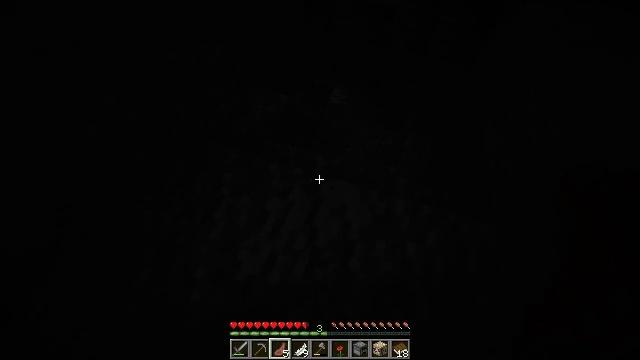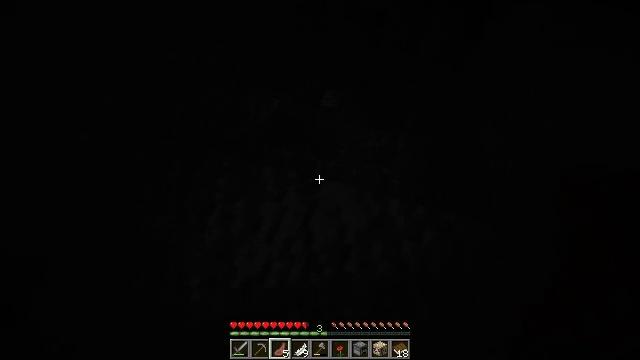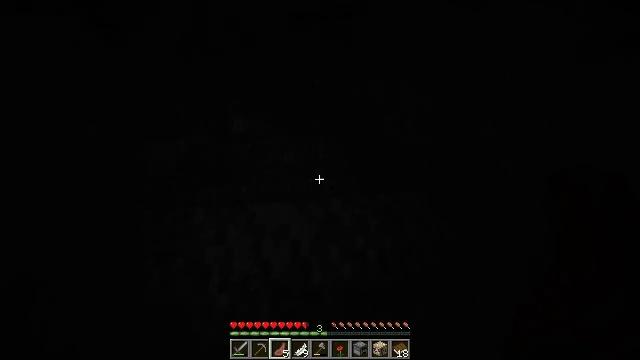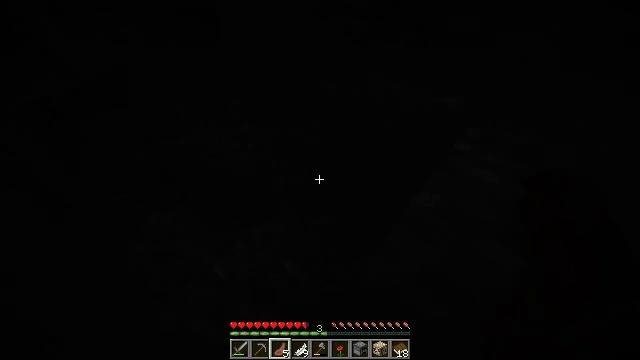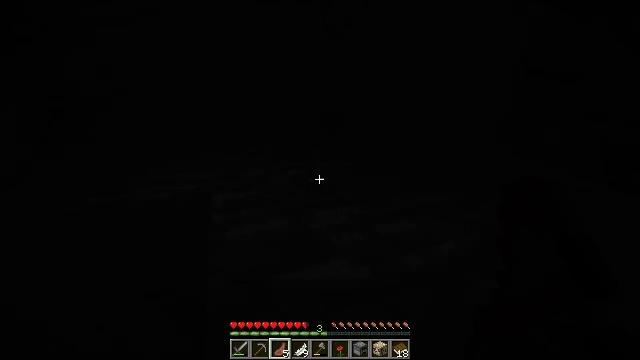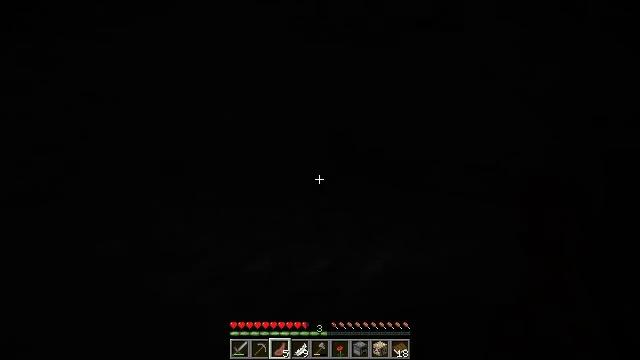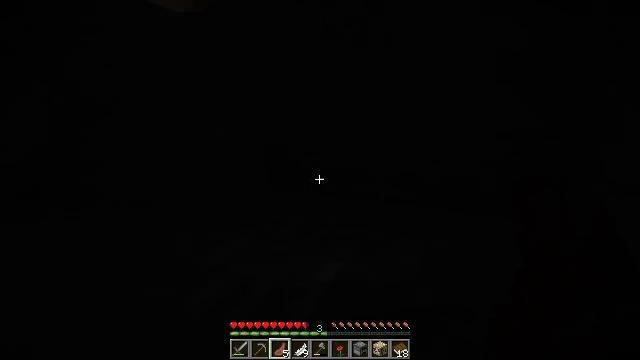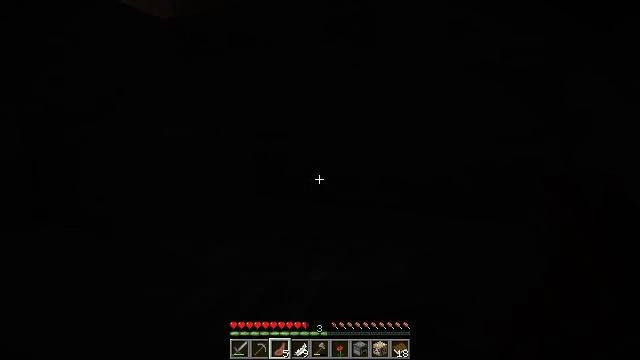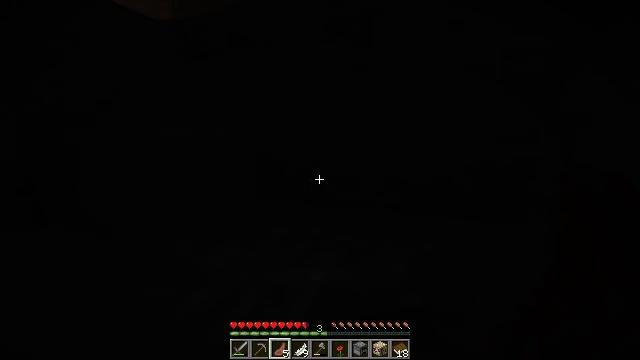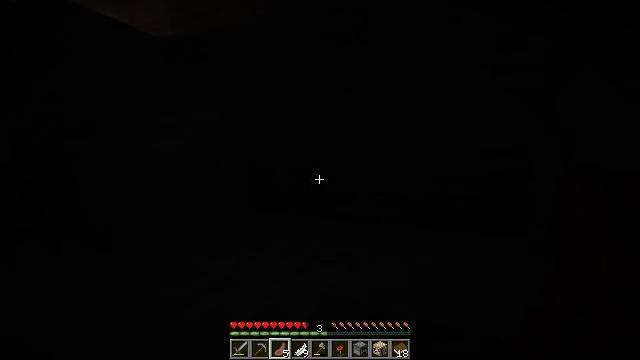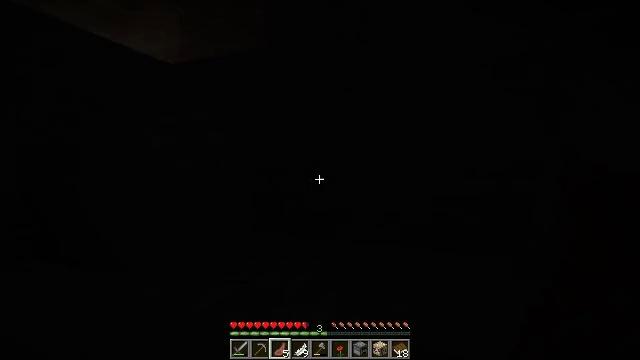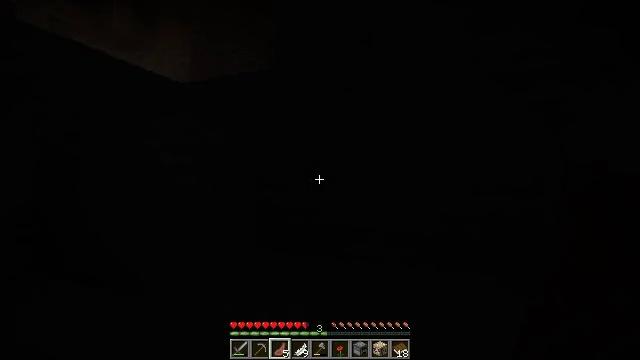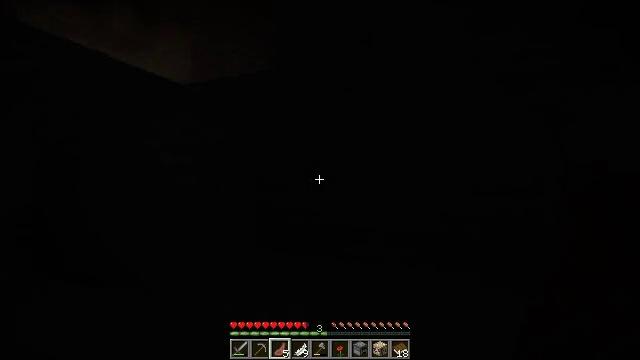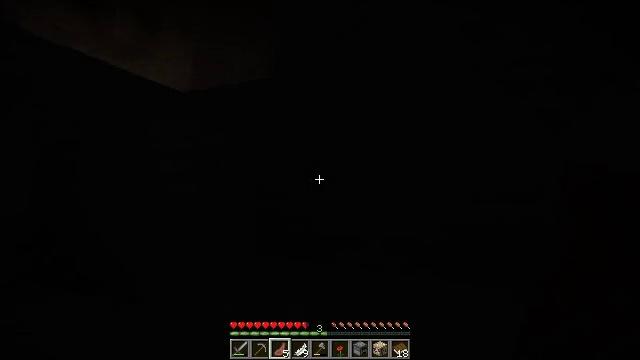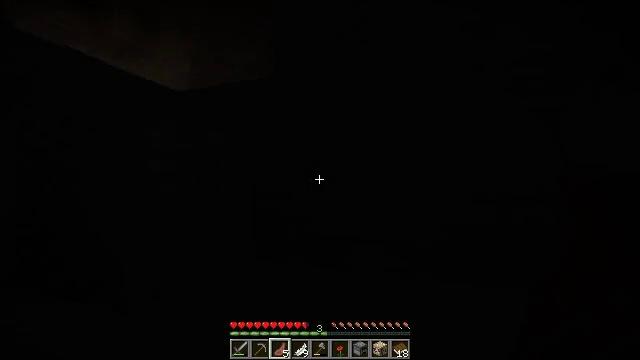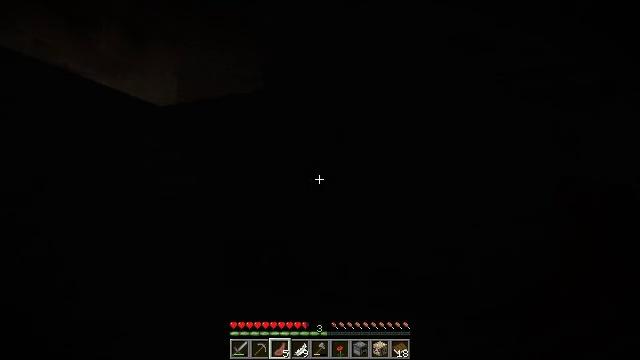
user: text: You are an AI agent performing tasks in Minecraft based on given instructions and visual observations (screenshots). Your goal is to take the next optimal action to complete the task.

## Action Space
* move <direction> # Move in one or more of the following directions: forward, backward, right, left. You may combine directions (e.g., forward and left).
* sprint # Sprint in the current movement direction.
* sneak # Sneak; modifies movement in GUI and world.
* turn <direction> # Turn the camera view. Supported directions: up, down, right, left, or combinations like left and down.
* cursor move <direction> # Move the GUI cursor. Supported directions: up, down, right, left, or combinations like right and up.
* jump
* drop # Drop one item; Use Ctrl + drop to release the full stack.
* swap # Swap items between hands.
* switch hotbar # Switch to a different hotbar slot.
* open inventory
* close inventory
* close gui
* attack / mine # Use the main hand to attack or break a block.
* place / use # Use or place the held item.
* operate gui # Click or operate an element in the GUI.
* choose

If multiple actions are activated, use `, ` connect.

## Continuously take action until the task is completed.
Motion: motion action
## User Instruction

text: Take down the wall torch for reuse.
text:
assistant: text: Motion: turn right
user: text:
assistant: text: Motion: turn right and up
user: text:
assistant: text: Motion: turn right and up
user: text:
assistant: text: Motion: turn right and up
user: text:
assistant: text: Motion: turn right and up
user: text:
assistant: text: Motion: turn right and up
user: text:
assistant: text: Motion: turn right and up
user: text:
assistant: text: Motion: no_op
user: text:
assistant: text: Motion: turn up
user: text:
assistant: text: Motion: turn up
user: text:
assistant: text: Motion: turn left and up
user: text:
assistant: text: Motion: no_op
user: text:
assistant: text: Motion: turn up
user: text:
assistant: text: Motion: move forward
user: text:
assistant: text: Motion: move forward, turn right and up
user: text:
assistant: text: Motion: move forward, turn right and up
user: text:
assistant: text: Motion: move forward
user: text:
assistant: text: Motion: move forward, jump
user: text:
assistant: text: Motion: move forward, turn left and down, jump
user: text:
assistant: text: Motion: move forward, turn left and down, jump
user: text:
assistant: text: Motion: move forward, turn left and down, jump
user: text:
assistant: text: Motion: move forward
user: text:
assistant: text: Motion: move forward, turn right and up
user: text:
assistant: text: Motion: move forward, turn up
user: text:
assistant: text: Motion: move forward, turn left and up
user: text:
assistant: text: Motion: move forward, turn left
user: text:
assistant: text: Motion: move forward, turn left and down
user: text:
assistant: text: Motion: move forward, turn left and down, jump
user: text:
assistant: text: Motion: move forward, jump
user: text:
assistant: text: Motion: move forward, jump